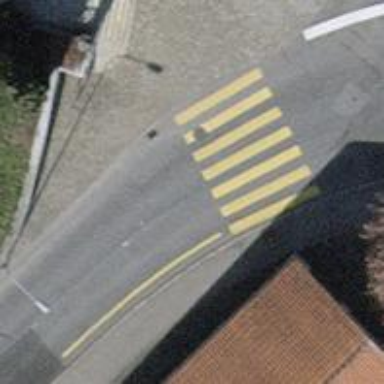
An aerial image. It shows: Uncontrolled zebra crossing on the road.